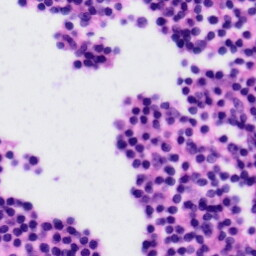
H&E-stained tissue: Tonsil